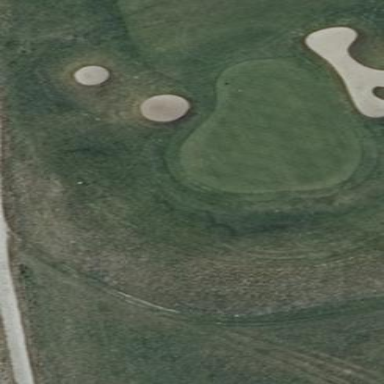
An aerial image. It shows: Golf green.